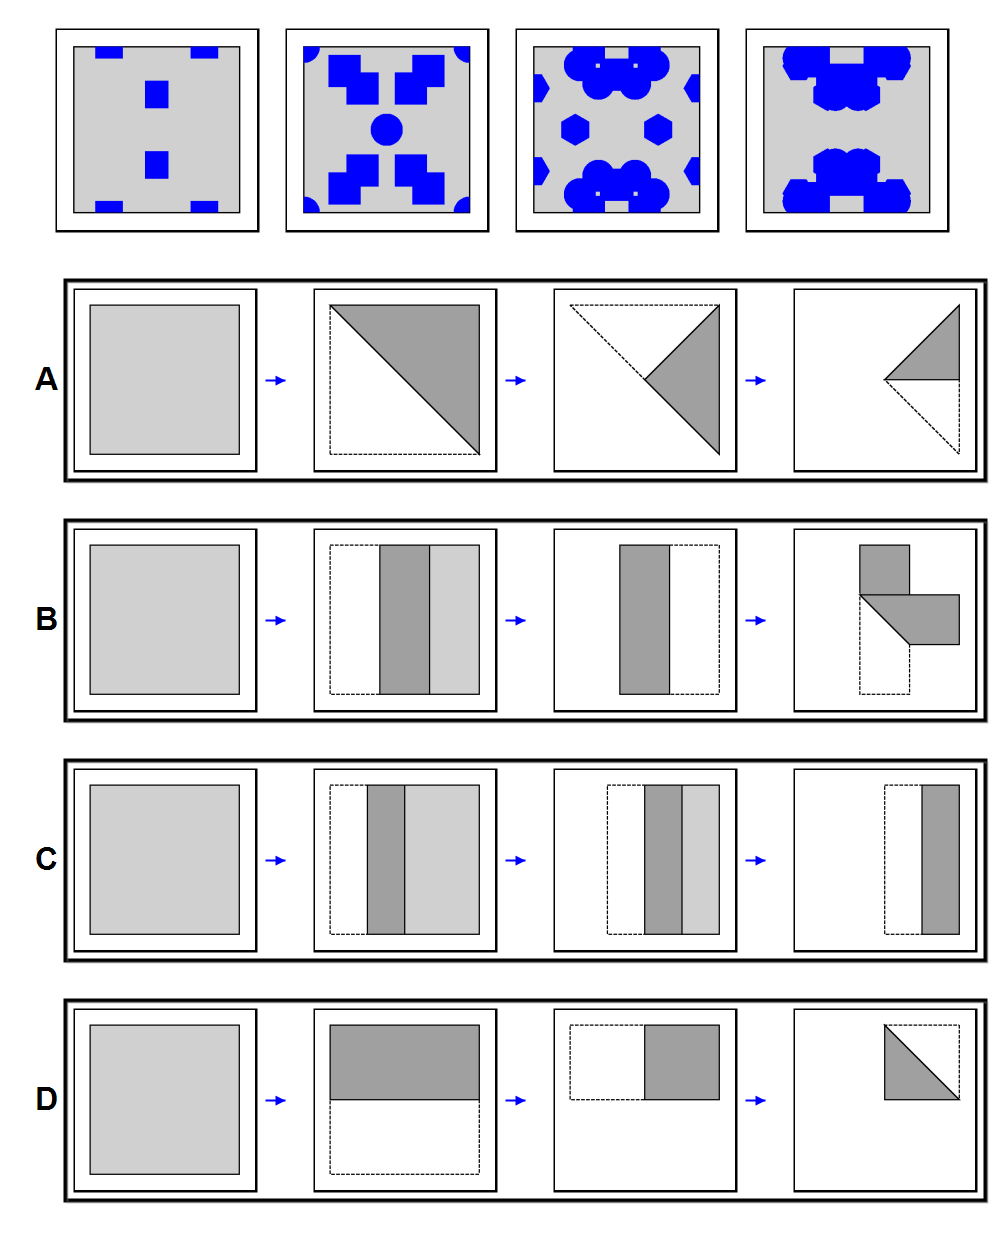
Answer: D